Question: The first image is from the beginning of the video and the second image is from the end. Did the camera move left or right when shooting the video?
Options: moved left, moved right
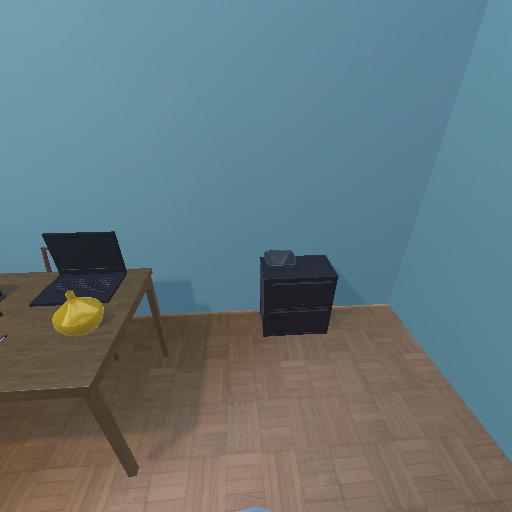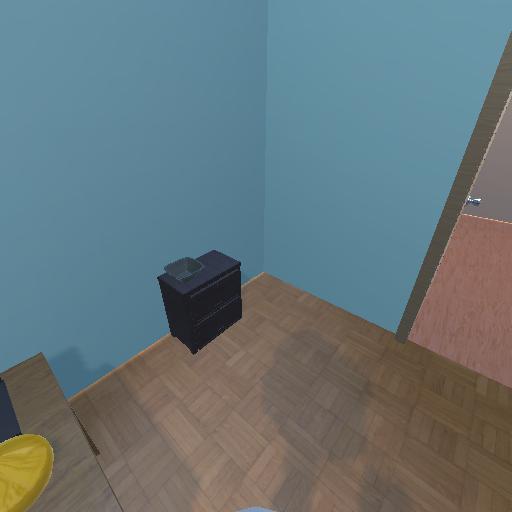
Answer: moved left